Question: I am using two jqGrids (in javascript) to achieve master-detail information. The master table uses grouping and group summaries rows as well as a total footer summary. A single column of the details table is editable.
When a user updates the details row, I am able to update the master row and the master table's footer using the following code. However, since the group summaries have no rowid, I can't find any hooks to get the group summary row to update. (It is not automatically recalculated when a row in the group is set.)
'''
jQuery(this).footerData('set',{ae:aeTotal}); //details footer
jQuery('#grid').footerData('set',{ae:newEpaAe}); //master footer
jQuery('#grid').setCell(rowId, 'ae', aeTotal); //master row
//master group summary??
'''

Is there a way to refresh a group's summary row (value circled in red) without reloading the entire grid?
Thanks in advance!
I have still not had any luck gaining hooks into the roll-up summary footer. Is it possible to use the header's row id (i.e. listghead_0_0) to gain access to this data?
My main objective in updating the tables this way is to avoid reloading the entire master grid. If there is a way to reload a single row, that would also work in my application.
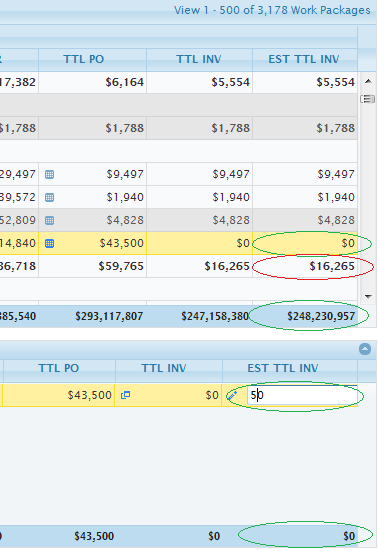
Answer: Sandeep, your response got me on the right track. See the correct re-group code below.
'''
jQuery("#grid").jqGrid('groupingRemove');
jQuery("#grid").jqGrid('groupingGroupBy', 'data');
'''